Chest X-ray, AP view. Patient: 37 years old, sex F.
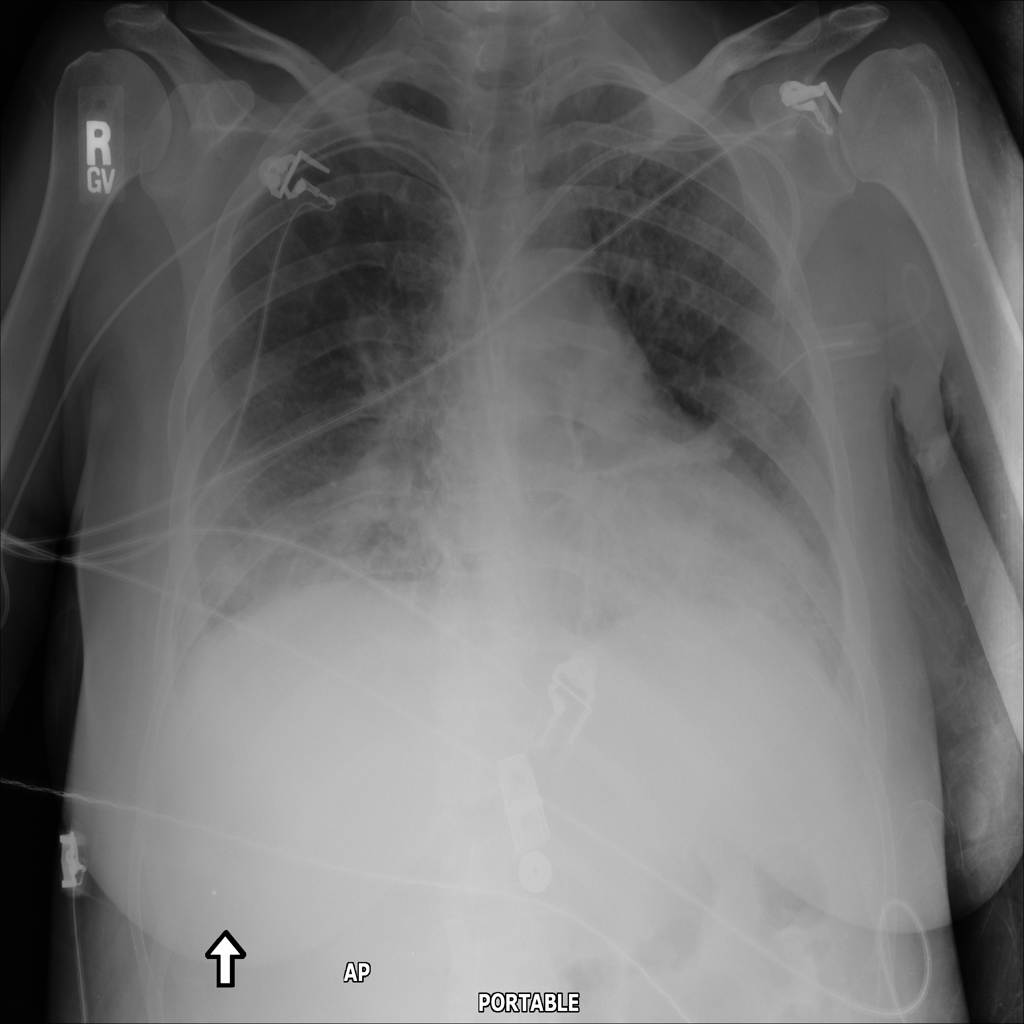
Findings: Atelectasis, Consolidation